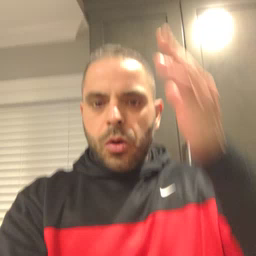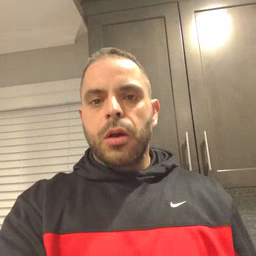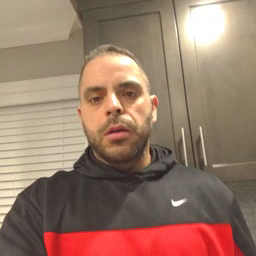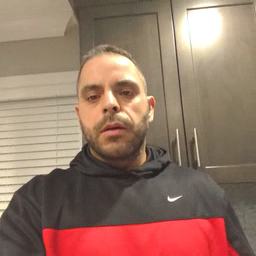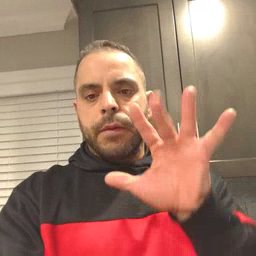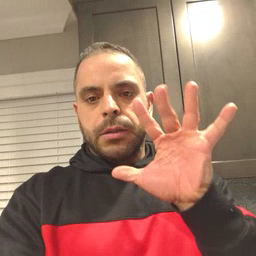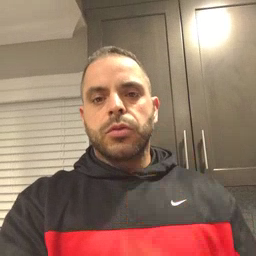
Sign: finger